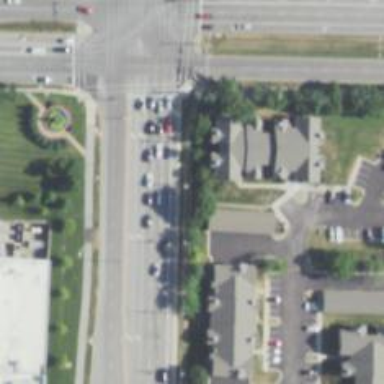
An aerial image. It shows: Dash road marking.